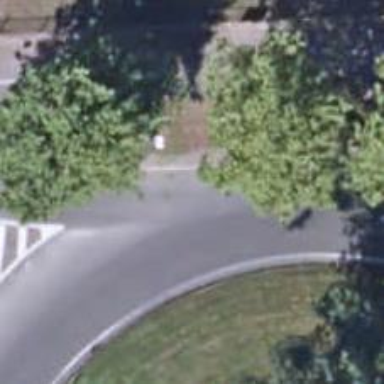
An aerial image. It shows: Secondary road with asphalt surface leading to roundabout junction.